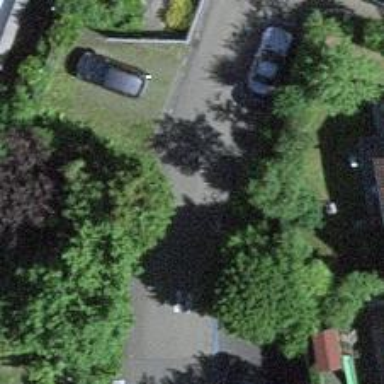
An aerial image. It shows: Paved road in living street.